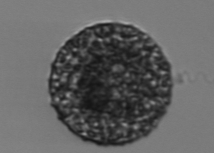
Label: Vicicitus_globosus